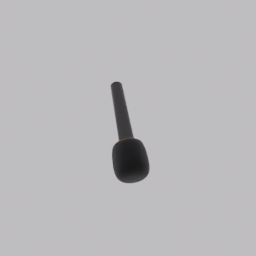
Label: electronics